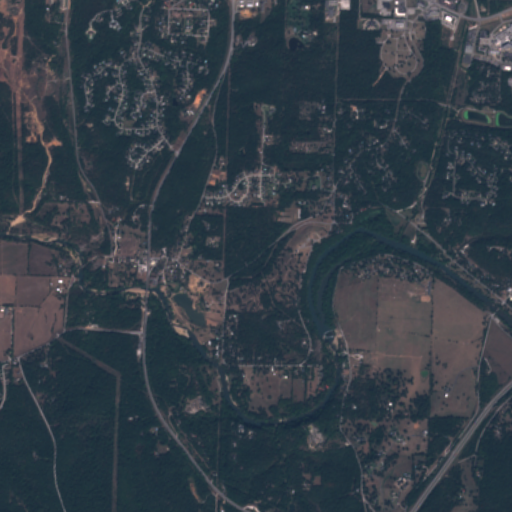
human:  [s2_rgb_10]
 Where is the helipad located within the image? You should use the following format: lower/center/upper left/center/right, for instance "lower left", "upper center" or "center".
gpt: The helipad is located in the upper right of the image.
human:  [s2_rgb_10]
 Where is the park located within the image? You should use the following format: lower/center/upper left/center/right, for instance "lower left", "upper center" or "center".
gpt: The park is located in the upper right of the image.
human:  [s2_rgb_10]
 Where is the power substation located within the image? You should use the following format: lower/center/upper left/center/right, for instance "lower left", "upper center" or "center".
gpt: The power substation is located in the upper right of the image.
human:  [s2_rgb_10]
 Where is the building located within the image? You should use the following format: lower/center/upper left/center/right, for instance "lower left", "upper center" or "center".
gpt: The building is located in the center left of the image.
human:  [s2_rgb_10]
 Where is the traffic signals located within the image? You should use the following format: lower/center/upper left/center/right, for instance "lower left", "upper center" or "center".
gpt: The traffic signals is located in the upper right of the image.
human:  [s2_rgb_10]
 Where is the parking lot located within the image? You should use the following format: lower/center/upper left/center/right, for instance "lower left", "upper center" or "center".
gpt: There is no parking lot in the image.